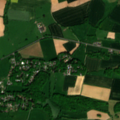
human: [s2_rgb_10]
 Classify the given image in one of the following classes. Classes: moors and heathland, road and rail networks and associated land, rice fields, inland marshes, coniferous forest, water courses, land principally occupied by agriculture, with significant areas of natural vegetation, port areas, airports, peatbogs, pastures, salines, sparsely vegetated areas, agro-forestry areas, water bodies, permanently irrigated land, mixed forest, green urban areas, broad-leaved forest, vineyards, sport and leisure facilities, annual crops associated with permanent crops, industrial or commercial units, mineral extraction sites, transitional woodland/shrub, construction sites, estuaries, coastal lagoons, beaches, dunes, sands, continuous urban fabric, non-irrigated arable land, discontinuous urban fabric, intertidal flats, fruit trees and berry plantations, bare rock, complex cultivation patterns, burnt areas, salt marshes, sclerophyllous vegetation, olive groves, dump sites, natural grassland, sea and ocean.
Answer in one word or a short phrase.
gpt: discontinuous urban fabric, non-irrigated arable land, complex cultivation patterns